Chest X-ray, PA view. Patient: 71 years old, sex F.
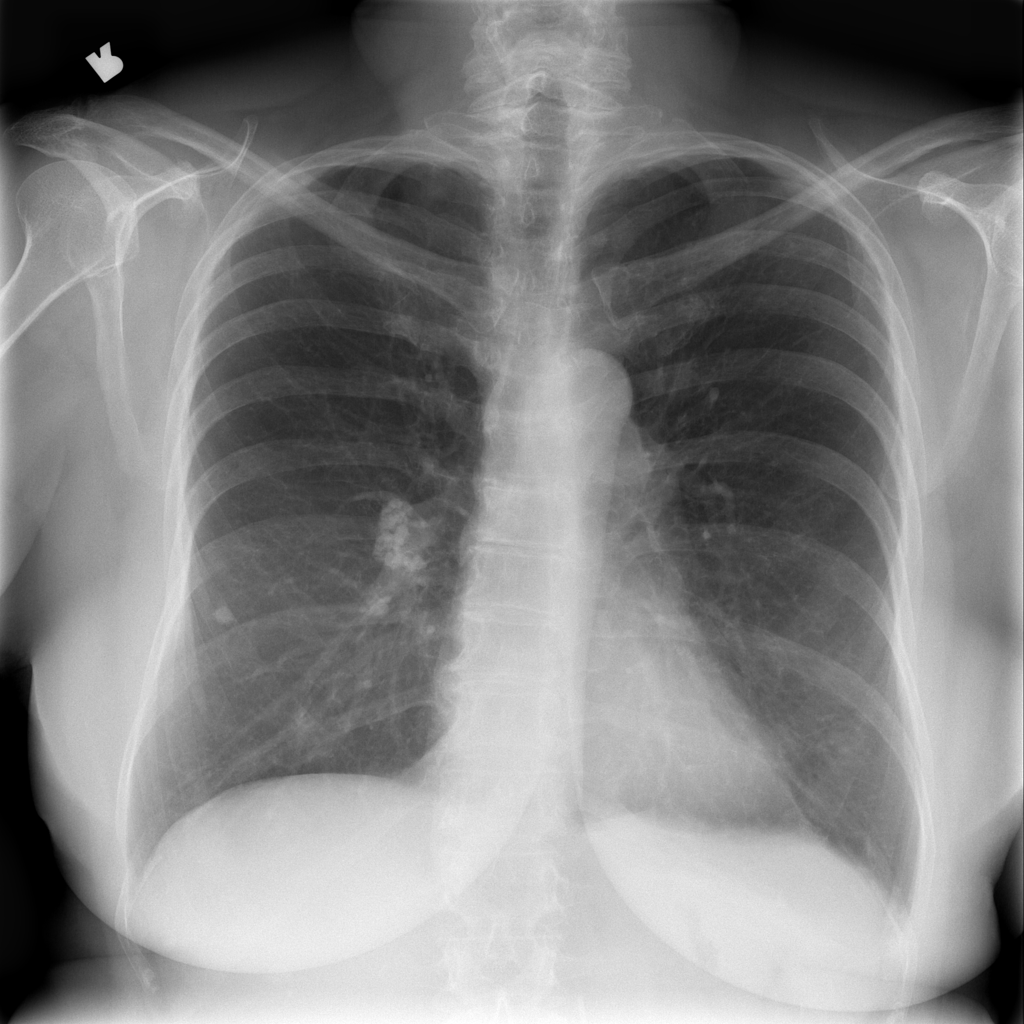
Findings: Infiltration, Nodule